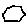
Label: hexagon